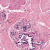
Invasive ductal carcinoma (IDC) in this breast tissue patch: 0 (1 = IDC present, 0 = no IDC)